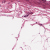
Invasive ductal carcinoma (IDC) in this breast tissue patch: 0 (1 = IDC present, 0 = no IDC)